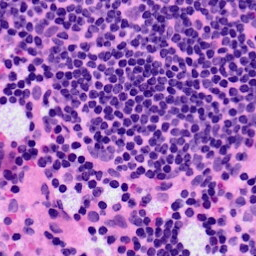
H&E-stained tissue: LymphNode